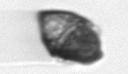
Label: Kryptoperidinium_triquetrum